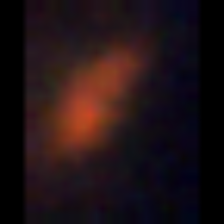
Taxon: Prorocentrum
Group: Dinoflagellates